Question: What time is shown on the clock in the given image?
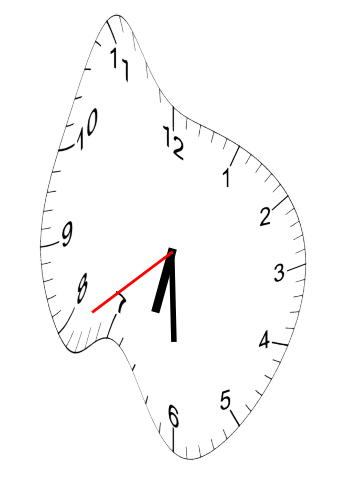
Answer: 06:29:39